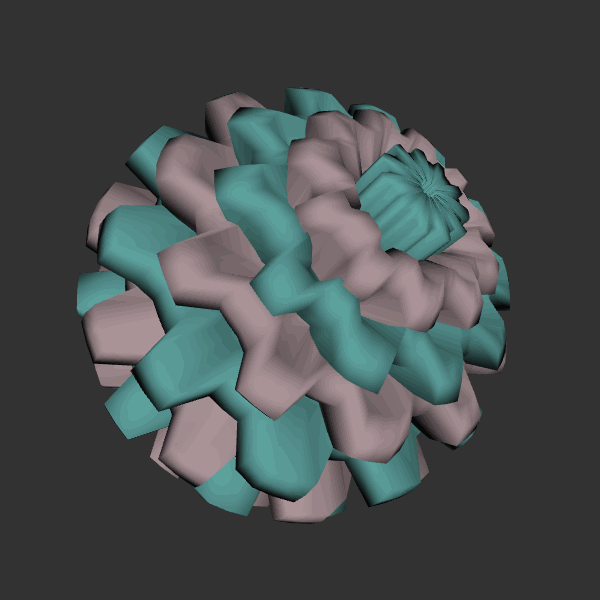
Background: dark